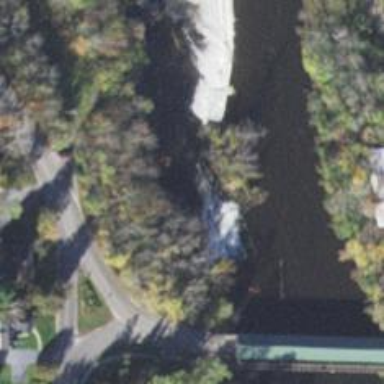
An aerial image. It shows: Weir along the waterway.